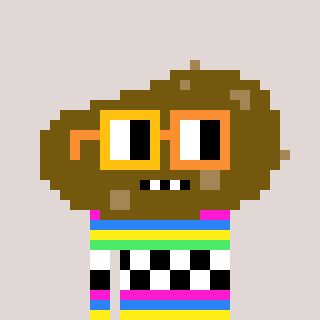
a pixel art character with square yellow and orange glasses, a potato-shaped head and a hotbrown-colored body on a warm background